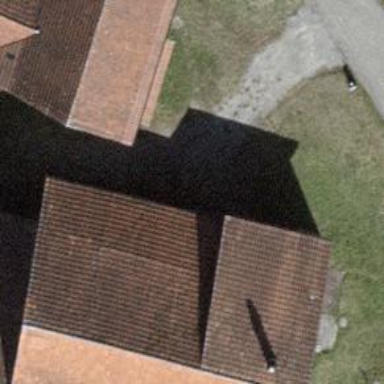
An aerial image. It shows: Driveway.